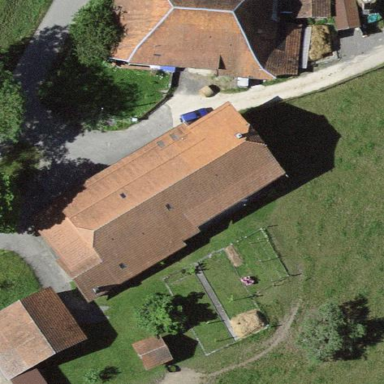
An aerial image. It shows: Farm building.